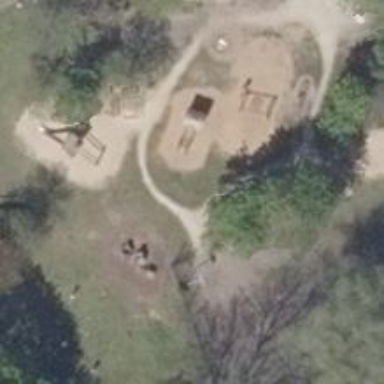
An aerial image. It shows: Playground with springy ground surface.